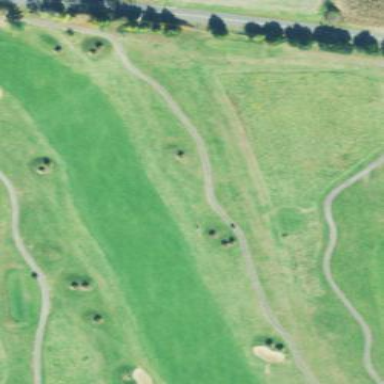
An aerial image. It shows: Grassy area designated as golf fairway.